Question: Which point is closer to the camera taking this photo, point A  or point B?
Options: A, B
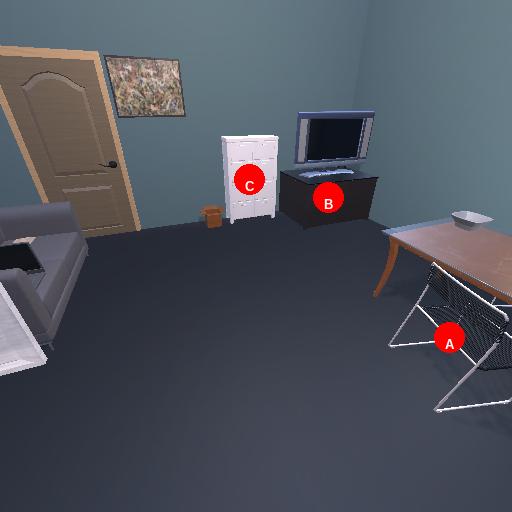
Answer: A